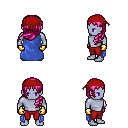
a pixel art fantasy rpg character, male body template, dark elf, purple skin, blue cape, red pants, pink left-swept hairstyle, red bandana, gold gloves, four views (front, back, left, right), 2x2 character sprite sheet, small pixel art, hard edges, no anti-aliasing